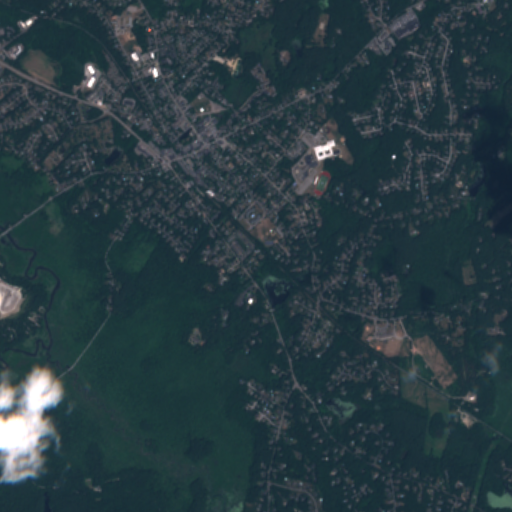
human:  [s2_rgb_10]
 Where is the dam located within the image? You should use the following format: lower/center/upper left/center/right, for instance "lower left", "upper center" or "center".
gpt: The dam is located in the lower left of the image.
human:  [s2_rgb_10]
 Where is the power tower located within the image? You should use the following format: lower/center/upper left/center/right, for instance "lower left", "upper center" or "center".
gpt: The power tower is located in the lower right of the image.
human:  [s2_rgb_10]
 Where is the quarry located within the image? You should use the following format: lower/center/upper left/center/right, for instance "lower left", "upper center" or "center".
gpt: The quarry is located in the center left of the image.
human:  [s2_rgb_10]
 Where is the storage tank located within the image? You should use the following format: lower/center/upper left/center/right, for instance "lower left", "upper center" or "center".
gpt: The storage tank is located in the upper right of the image.
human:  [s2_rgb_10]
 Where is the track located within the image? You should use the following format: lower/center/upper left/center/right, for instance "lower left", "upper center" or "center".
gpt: The track is located in the center of the image.
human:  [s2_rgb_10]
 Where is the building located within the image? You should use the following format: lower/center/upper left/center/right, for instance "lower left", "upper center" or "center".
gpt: There is no building in the image.